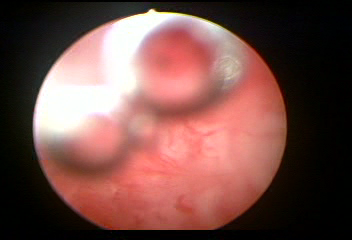
Modality: WLC
Class: Normal mucosa
Bladder cancer association: No